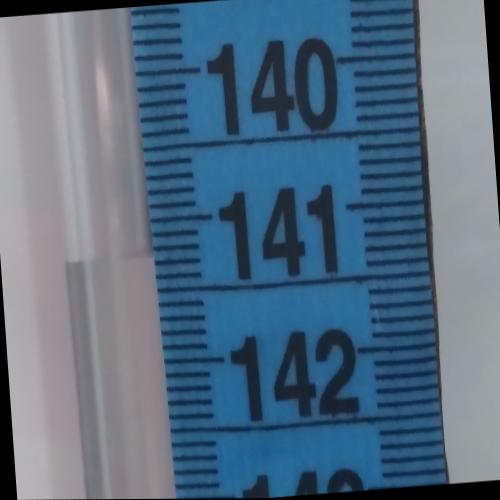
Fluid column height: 141.3 cm